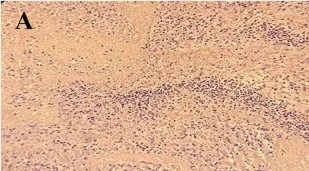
Histopathological manifestations (40x resolution) of the posterior leaflet of mitral valve tissue in case 2 showing fibrinoid necrosis and cellular debris.
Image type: pathology (immunostaining)